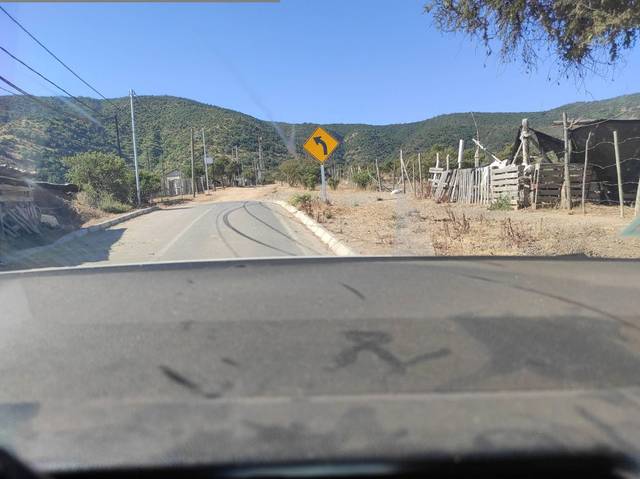
Region: Chile
Coordinates: -32.986, -71.23